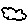
Label: cloud